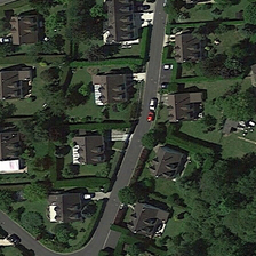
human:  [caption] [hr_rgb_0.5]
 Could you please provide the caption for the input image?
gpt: Distribution of several car roads.

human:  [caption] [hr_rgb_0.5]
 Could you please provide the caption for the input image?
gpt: Some cars are distributed on the road.

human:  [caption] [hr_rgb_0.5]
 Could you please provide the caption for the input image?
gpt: some cars on the road distribution.

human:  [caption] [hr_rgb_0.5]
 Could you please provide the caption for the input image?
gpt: Some cars at the bus station.

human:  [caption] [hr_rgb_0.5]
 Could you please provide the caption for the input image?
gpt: Some cars are distributed on the road.